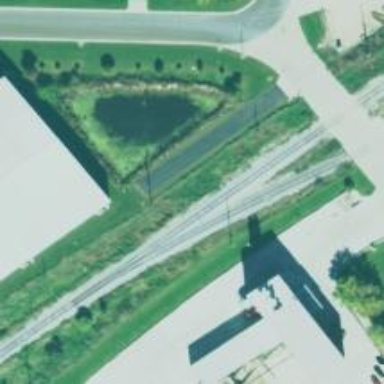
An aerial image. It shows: Railway siding with rails.